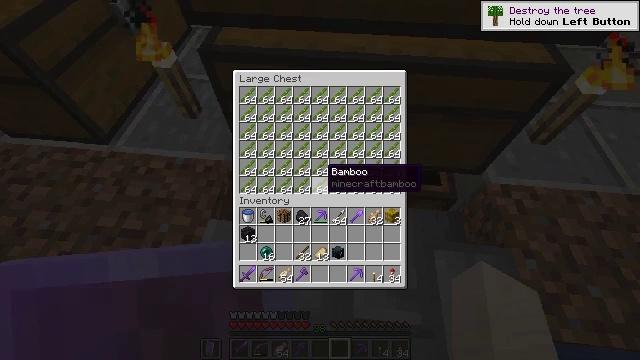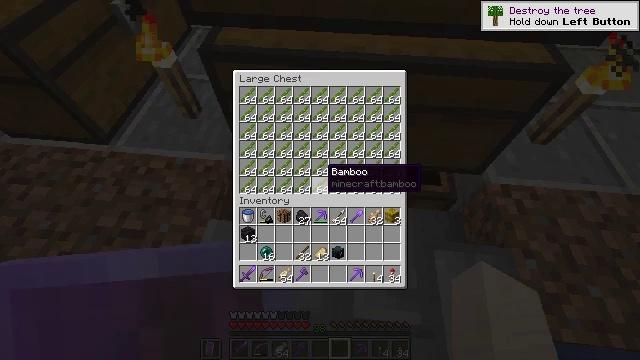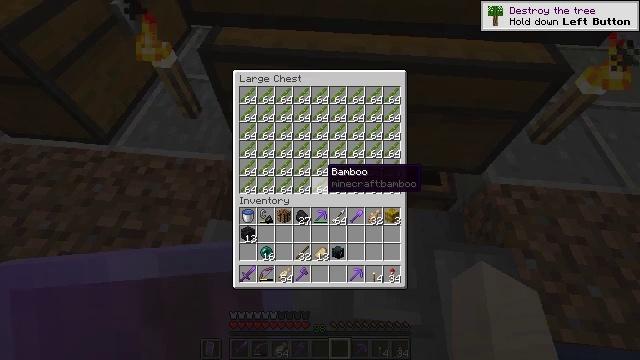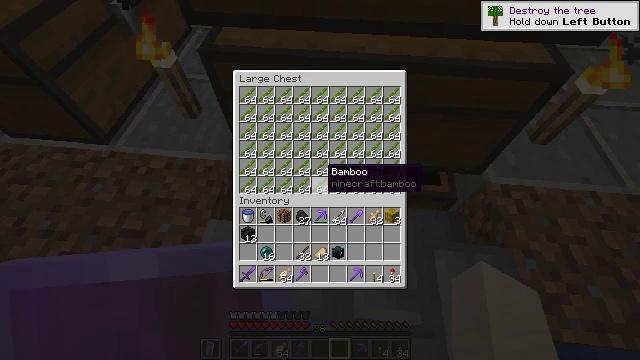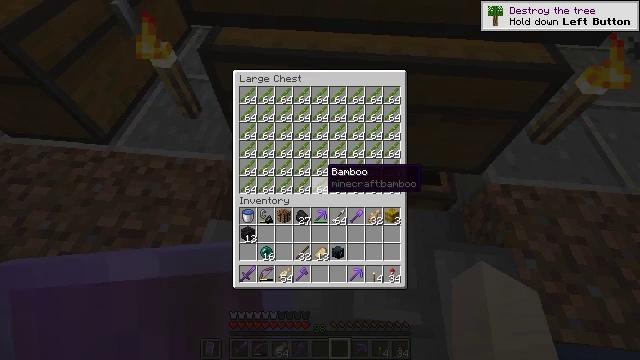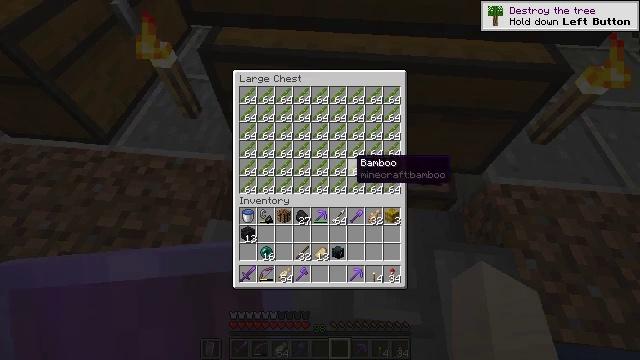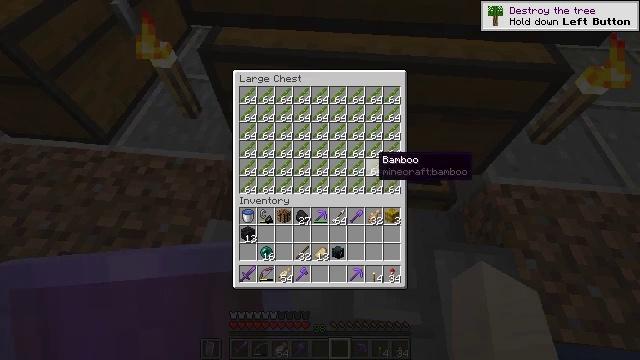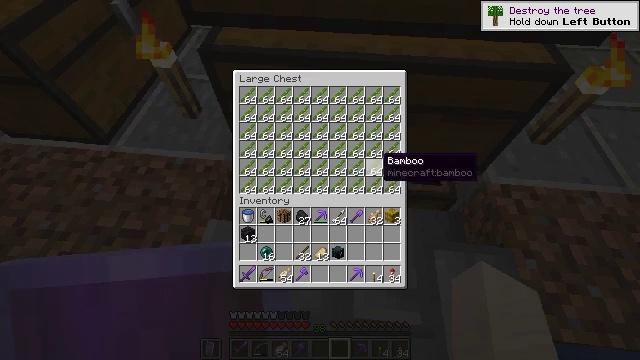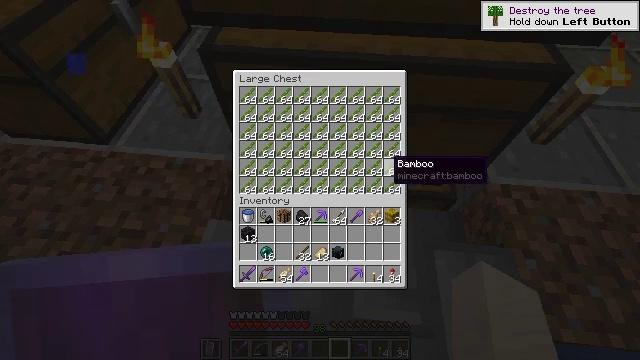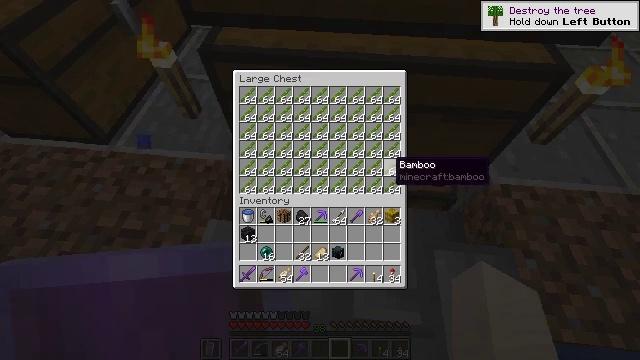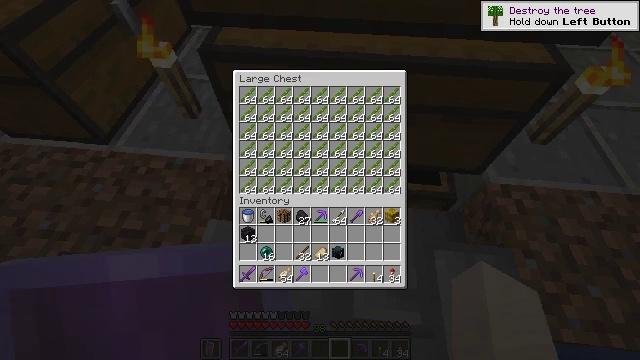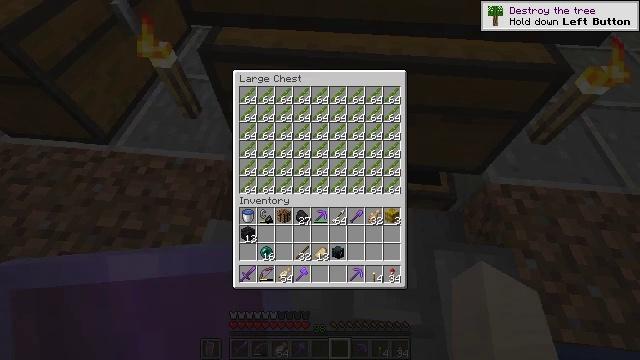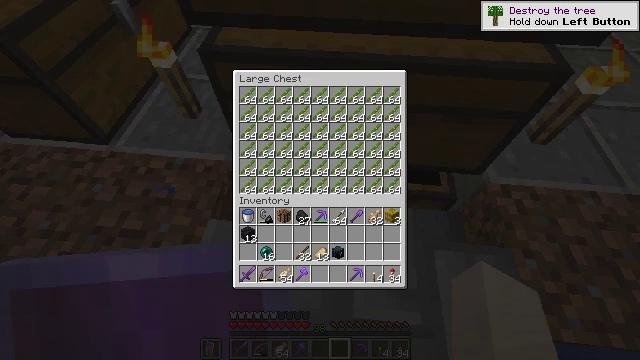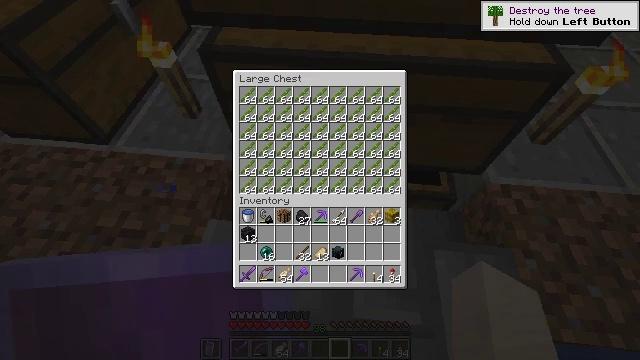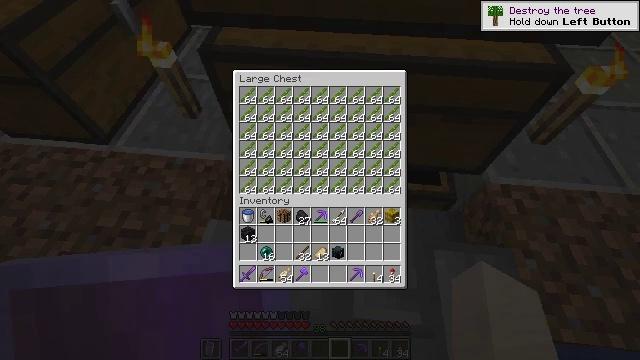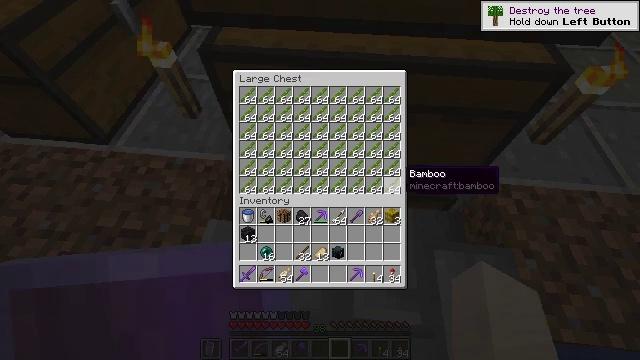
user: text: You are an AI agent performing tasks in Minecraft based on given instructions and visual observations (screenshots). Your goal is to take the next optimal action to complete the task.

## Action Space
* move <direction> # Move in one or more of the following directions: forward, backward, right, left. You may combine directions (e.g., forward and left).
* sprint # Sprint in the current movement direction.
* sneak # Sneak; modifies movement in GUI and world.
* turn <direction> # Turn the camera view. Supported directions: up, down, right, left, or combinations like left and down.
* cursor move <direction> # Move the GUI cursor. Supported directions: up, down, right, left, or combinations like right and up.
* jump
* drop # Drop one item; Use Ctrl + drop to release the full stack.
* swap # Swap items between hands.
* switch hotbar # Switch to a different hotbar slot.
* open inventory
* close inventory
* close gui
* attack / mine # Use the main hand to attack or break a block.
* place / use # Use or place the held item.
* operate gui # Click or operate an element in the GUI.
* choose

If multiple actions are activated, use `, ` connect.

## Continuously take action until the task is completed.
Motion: motion action
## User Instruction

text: craft item air
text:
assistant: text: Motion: no_op
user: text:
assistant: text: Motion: no_op
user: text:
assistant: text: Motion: no_op
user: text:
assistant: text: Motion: no_op
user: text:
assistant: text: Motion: turn right and up
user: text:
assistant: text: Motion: turn right
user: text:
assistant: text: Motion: no_op
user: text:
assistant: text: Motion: turn right
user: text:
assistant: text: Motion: no_op
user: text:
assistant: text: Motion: turn right and down
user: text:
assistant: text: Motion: no_op
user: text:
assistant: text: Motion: no_op
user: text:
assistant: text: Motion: no_op
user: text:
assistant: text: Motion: no_op
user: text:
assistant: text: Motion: no_op
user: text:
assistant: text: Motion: no_op
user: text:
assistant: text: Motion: no_op
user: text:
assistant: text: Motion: no_op
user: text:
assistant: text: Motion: no_op
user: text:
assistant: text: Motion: no_op
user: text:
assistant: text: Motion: no_op
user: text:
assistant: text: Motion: no_op
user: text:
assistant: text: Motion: no_op
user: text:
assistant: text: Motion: sneak
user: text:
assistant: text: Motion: sneak
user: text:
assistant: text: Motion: sneak
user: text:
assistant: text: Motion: sneak
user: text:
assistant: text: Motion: sneak
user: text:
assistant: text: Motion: sneak
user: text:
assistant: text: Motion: no_op